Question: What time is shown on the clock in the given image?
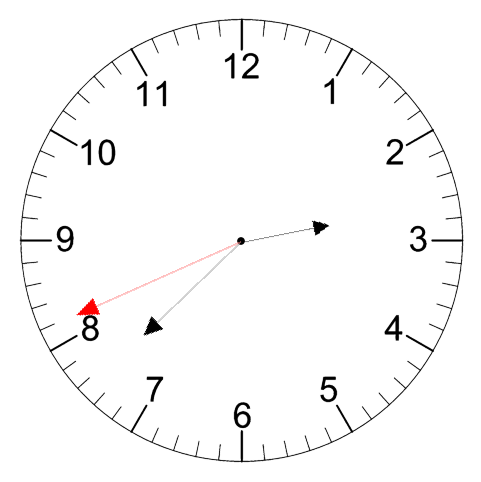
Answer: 02:37:41